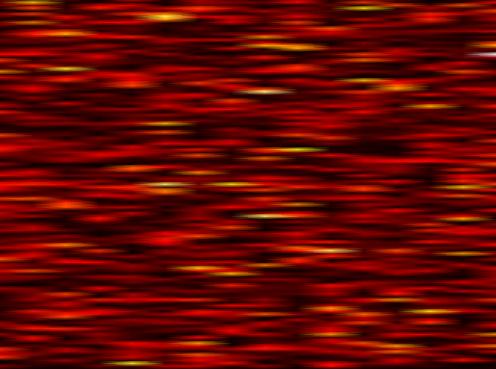
Label: FBMC